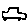
Label: car